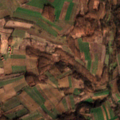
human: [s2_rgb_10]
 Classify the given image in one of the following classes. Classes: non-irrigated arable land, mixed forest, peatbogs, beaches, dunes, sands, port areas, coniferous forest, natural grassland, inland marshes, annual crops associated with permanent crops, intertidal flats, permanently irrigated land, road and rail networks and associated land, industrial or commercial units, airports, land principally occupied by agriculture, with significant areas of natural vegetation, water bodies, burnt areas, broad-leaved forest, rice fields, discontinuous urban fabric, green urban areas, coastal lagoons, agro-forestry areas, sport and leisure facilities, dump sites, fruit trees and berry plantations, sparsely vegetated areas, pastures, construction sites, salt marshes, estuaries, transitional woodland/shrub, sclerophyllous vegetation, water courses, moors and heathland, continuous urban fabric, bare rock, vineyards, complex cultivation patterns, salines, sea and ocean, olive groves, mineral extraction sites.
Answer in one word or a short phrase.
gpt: non-irrigated arable land, complex cultivation patterns, land principally occupied by agriculture, with significant areas of natural vegetation, broad-leaved forest